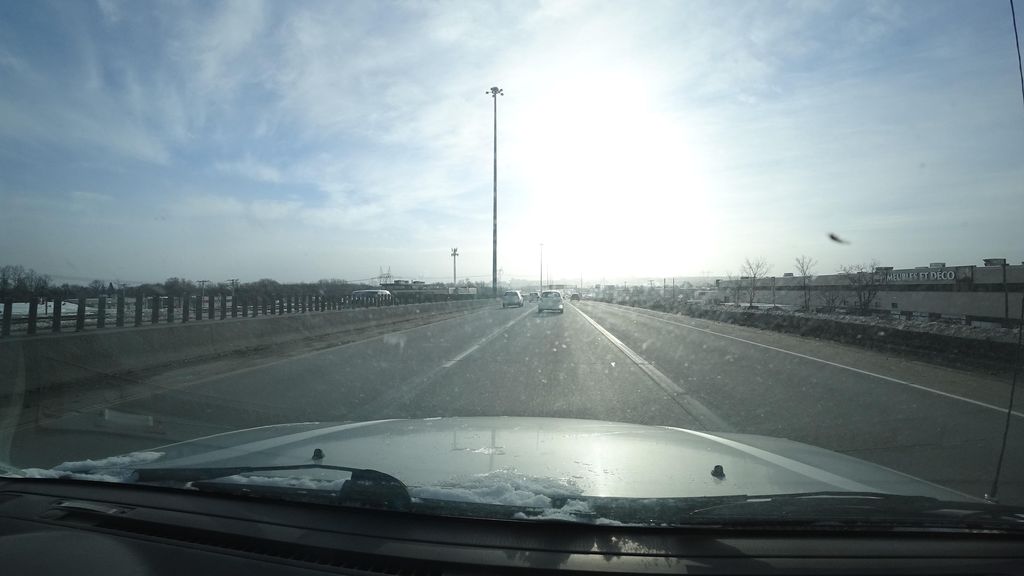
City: quebec_city